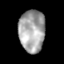
Tissue: skin
Cell type: Endothelial cells
Senescence score: 0.223
Nuclear area (px): 1077
Mean DAPI intensity: 164.933